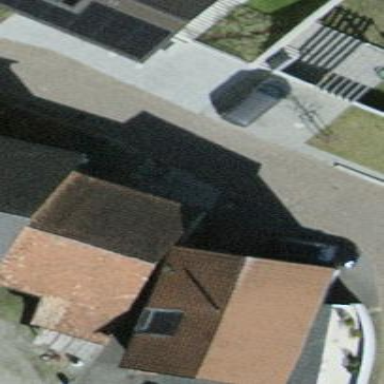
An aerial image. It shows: Semi-detached house.